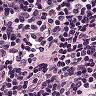
Metastatic tissue present: no